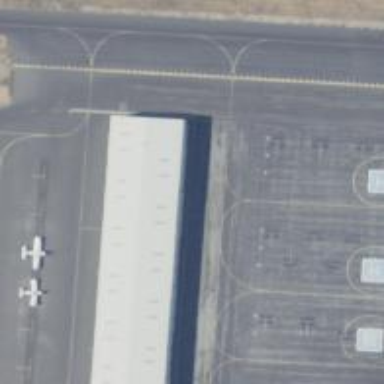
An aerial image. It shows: View of taxiway at the airport.